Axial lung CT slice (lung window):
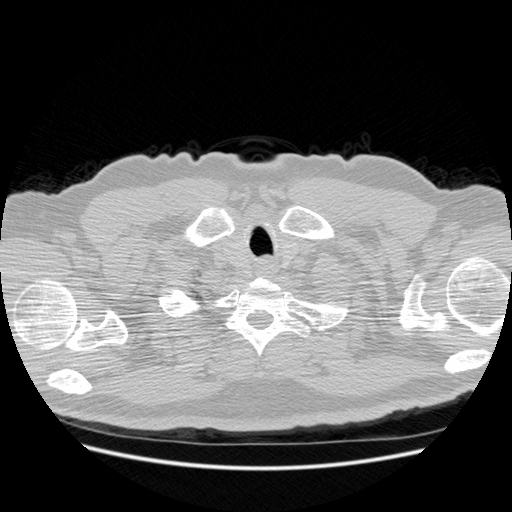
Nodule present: no